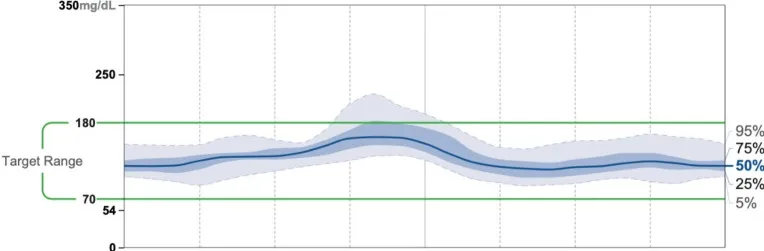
AGP 7/28-8/10.
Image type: chart (chart)